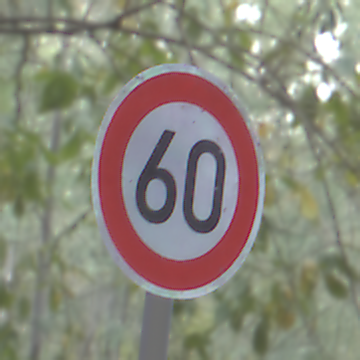
Verkehrszeichen: Geschwindigkeit60
Umgebung: Outdoor, Nature
Tageszeit: SunriseSunset
Wetter: NotSpecified
Licht: Natural
Jahreszeit: Autumn
Kontrast: MediumContrast